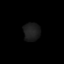
Tissue: prostate
Cell type: T cells
Senescence score: 0.3533
Nuclear area (px): 296
Mean DAPI intensity: 29.466